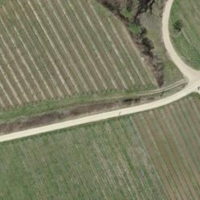
EUNIS habitat code: 40
Species observed at this site:
Knautia arvensis